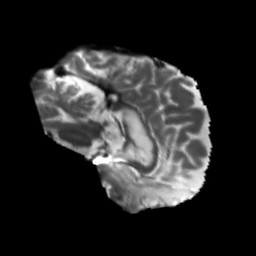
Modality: T2w
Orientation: sagittal
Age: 46
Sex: male
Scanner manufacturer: siemens
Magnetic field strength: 3 T
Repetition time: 5.25 s
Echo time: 0.08 s